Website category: sports
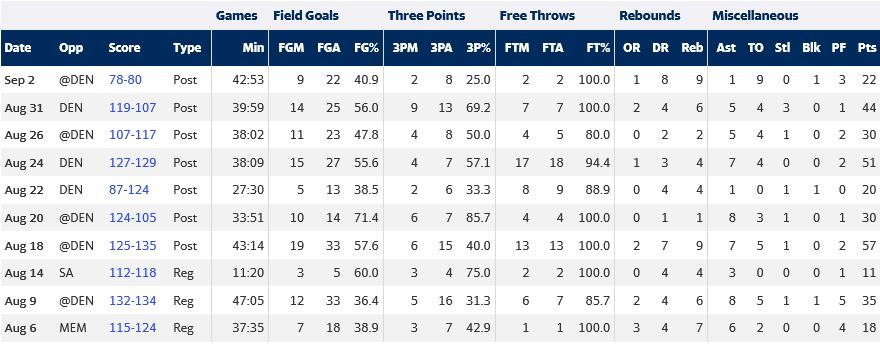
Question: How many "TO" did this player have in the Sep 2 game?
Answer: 9

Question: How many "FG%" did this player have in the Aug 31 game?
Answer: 56.0

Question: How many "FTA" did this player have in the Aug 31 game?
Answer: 7

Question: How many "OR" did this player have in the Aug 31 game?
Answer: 2

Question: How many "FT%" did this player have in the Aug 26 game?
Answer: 80.0

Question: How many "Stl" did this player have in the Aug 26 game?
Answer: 1

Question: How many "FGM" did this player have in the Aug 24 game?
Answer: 15

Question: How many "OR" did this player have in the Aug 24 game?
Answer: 1

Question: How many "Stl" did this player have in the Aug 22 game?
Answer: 1

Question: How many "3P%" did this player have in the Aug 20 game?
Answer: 85.7

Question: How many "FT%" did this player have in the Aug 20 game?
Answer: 100.0

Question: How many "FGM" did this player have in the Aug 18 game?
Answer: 19

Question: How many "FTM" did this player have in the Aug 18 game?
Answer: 13

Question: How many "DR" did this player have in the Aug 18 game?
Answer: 7

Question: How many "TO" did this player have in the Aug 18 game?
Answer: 5

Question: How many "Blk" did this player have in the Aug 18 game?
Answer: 0

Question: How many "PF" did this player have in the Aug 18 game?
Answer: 2

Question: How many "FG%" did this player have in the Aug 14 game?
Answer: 60.0

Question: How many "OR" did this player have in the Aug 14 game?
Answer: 0

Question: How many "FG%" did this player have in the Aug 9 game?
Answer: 36.4

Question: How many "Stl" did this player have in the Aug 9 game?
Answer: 1

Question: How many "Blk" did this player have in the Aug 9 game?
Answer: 1

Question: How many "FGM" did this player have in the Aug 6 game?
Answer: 7

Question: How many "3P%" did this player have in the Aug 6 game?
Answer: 42.9

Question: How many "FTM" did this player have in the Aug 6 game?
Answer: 1

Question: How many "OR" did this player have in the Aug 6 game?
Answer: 3

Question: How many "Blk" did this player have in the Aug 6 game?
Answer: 0

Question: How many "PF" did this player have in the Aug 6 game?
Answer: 4

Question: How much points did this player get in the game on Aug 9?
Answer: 35

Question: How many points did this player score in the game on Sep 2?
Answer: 22

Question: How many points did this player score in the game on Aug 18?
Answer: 57

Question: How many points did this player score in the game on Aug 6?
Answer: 18

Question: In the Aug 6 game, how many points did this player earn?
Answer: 18